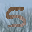
Label: 5